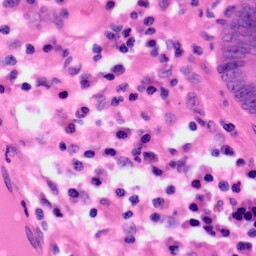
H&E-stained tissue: Colon